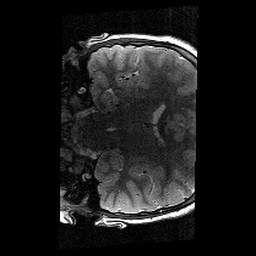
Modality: T2w
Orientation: coronal
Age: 9
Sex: male
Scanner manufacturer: siemens
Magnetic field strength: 3 T
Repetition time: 9.23 s
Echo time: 0.067 s